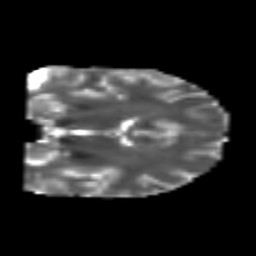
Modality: T2w
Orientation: coronal
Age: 25
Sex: male
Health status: healthy